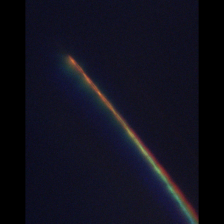
Taxon: Psuedo-nitzschia
Group: Diatoms